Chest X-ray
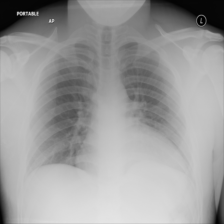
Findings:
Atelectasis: negative
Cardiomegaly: negative
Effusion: negative
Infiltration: negative
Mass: negative
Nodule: negative
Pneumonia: negative
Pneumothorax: negative
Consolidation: negative
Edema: negative
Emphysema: negative
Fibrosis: negative
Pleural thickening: negative
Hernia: negative